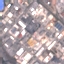
Land use / land cover class: Industrial